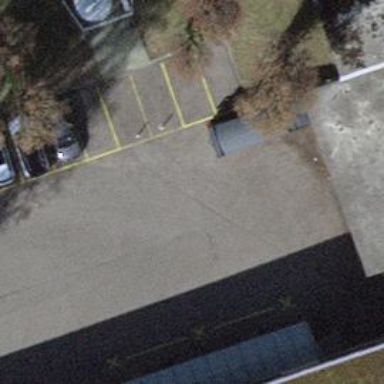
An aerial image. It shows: Parking area available.